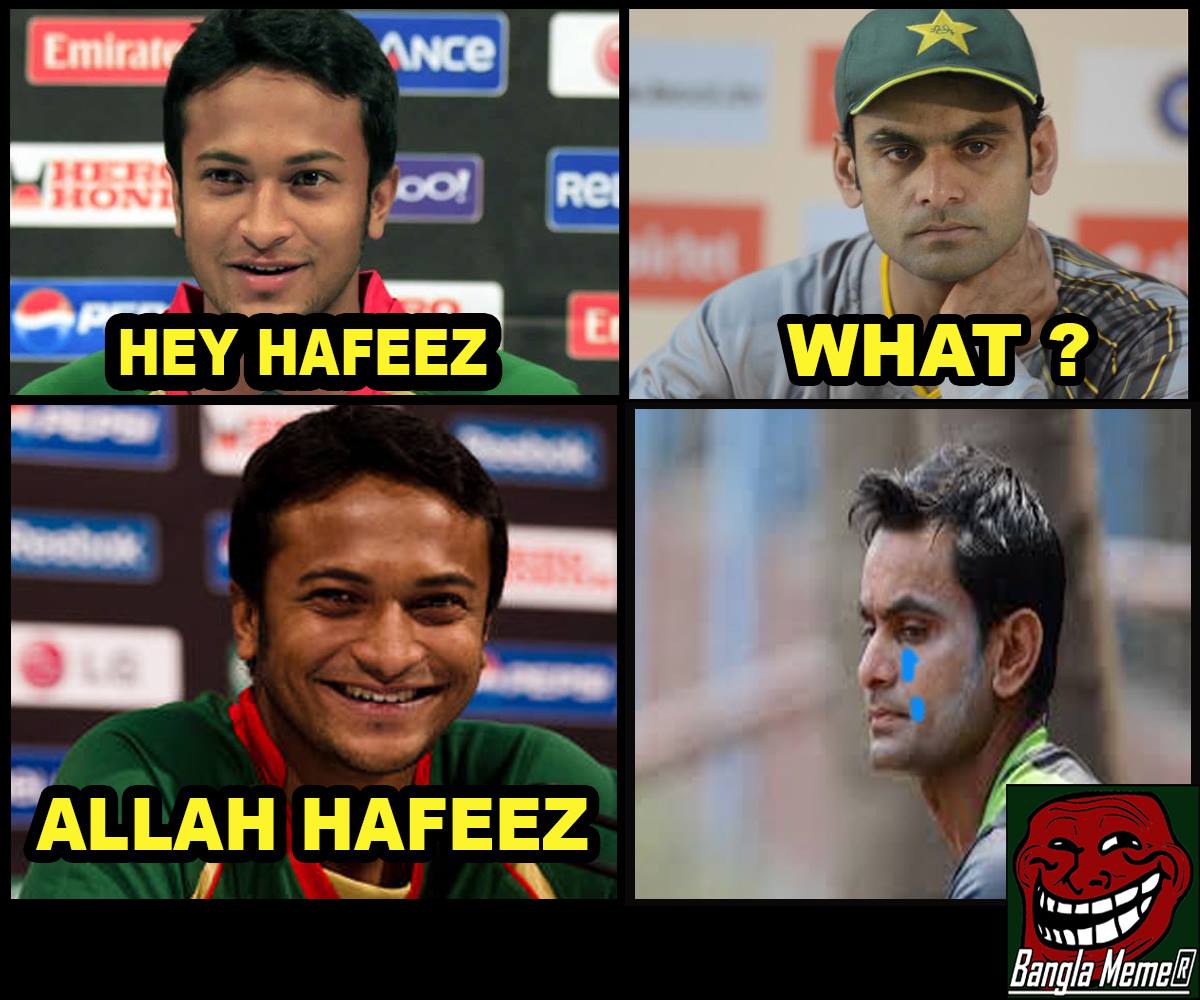
Caption: HEY HAFEEZ    WHAT ?    ALLAH HAFEEZ
Label: non-hate